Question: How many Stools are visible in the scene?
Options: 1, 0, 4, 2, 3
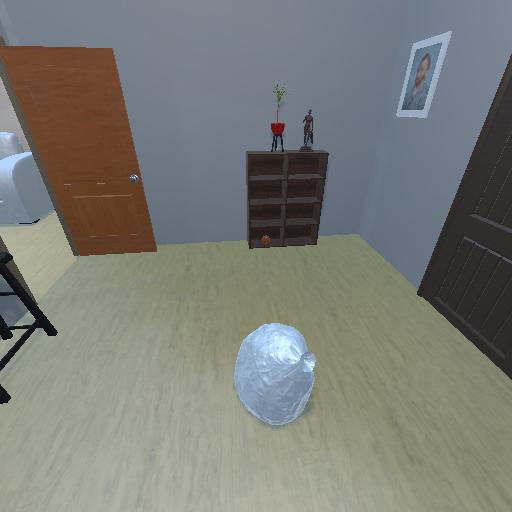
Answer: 1